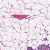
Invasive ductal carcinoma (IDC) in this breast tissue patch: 0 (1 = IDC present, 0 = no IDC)